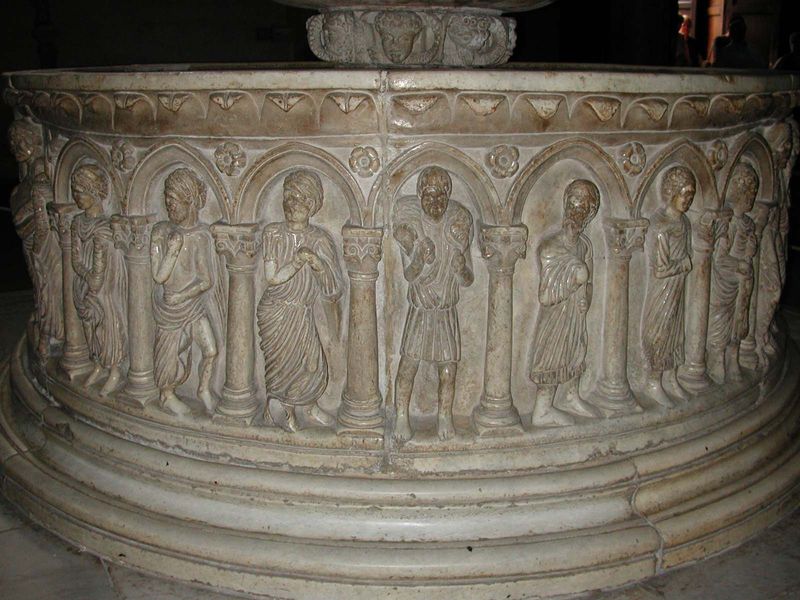
Titel: Taufbecken
Standort: Lucca, S. Frediano (EU - I)
Schlagwörter: blätter, kopf, schatten, umhang, weiß, menschen, bewegung, blume, blumen, braun, köpfe, licht, marmor, männer, schwarz, säule, säulen, blüten, rose, alt, gesichter, gesicht, mensch, stein, bild, gehen, kirche, haare, mantel, blatt, brunnen, rund, ranken, skulptur, ton, relief, bogen, laufen, figuren, treppe, foto, belichtung, lamm, gefäss, orient, becken, villa, toga, heilige, gelblich, hirte, römisch, taufbecken, sö, apostel, gemeisselt, äulen, brunnnen, der gute, der gute hirte, taufbrunnen